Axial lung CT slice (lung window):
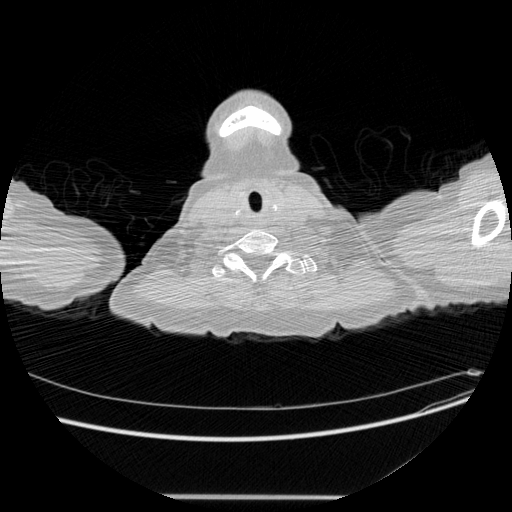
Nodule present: no